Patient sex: M
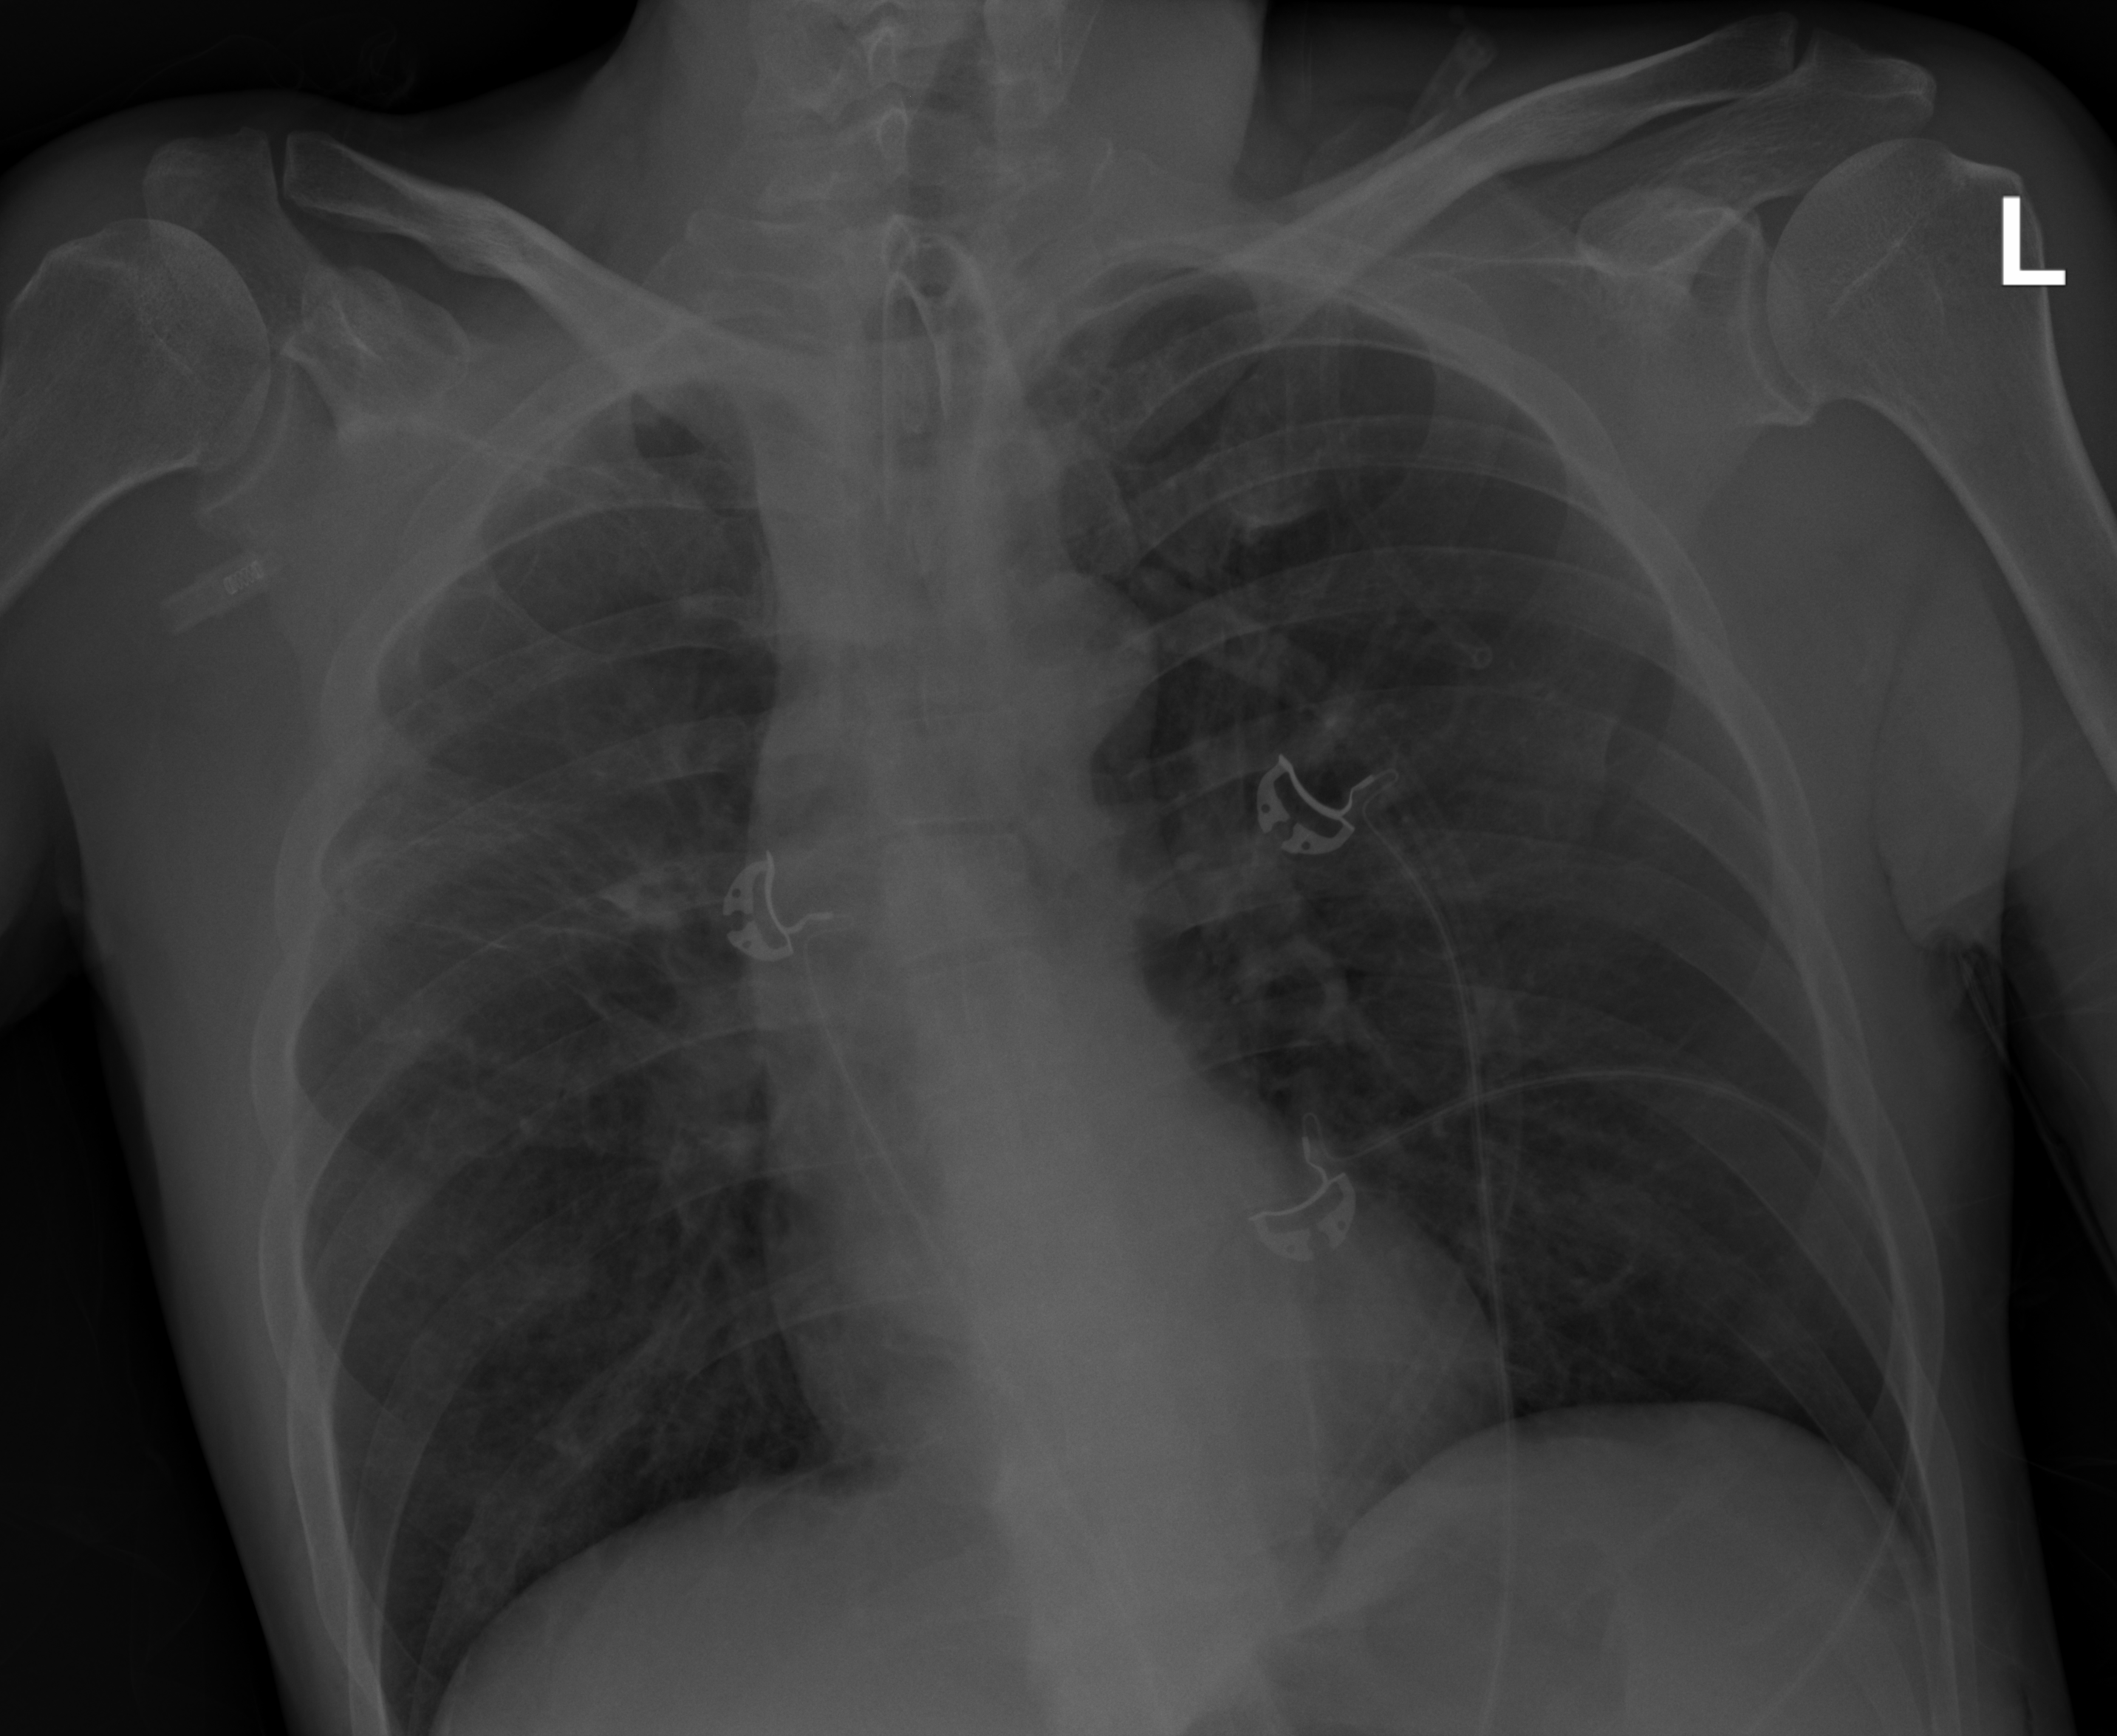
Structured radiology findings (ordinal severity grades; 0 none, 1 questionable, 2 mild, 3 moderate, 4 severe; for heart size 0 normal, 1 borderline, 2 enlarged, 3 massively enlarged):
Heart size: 0
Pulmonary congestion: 0
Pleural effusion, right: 0
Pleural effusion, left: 0
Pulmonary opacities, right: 0
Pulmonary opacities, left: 0
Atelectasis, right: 2
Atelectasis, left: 0